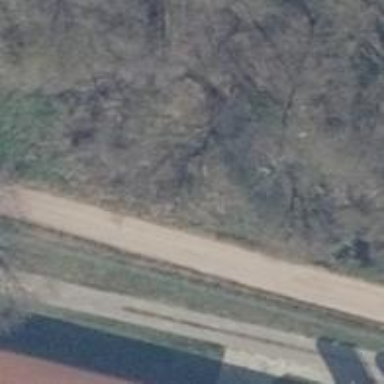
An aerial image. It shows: Residential road with gravel surface.